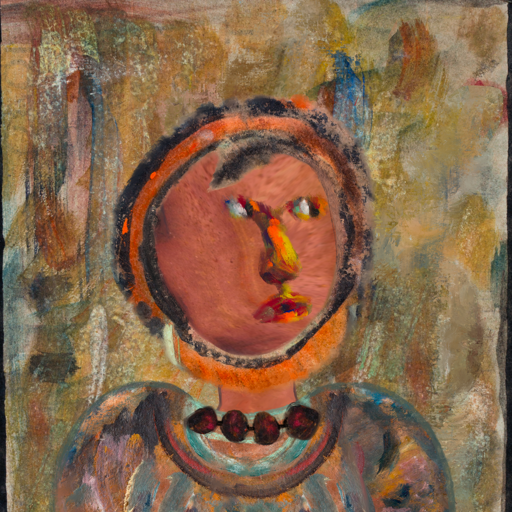
Background: Pipe, Head And Neck Side: Mother_And_Son_Mother, Face Side: An_Impression, Bust: Boggyland, Hair Side: Childish, Head Accessory: Blank, Second Necklace: Blank, Necklace: Mosgoul, Baby: Blank